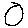
Label: circle